Field crop: maize
Growth stage: 2
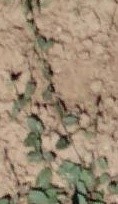
Species: convolvulus